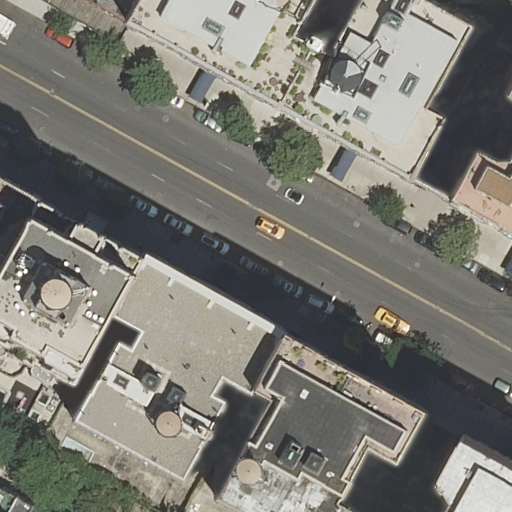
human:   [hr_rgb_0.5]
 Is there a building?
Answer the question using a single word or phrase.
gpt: yes

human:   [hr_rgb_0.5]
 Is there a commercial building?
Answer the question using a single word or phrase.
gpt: no

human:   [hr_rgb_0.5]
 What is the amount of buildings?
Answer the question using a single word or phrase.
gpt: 13

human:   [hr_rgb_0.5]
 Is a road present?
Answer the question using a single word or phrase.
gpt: yes

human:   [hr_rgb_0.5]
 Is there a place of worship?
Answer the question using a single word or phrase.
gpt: yes

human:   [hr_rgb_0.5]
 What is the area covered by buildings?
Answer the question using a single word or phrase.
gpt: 5725m2

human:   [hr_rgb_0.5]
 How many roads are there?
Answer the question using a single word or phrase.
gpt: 1

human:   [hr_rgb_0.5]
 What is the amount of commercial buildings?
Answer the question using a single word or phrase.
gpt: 0

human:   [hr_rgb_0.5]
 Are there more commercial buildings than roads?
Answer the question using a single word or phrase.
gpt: no

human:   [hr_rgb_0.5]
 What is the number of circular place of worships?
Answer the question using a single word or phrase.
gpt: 0

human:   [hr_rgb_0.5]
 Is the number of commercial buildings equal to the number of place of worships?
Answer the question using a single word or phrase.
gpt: no

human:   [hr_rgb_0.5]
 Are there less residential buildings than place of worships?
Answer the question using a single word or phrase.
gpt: no

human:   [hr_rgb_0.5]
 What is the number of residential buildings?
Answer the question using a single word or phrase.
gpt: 13

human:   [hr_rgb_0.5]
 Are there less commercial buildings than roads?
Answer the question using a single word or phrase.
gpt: yes

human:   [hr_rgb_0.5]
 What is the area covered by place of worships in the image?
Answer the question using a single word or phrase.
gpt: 1168m2

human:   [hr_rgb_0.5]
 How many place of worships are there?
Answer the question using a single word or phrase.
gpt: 1

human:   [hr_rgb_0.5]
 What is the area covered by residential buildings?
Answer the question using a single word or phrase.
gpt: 5725m2

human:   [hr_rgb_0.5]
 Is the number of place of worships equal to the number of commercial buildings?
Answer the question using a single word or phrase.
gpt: no

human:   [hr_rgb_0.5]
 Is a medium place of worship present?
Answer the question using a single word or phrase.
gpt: no

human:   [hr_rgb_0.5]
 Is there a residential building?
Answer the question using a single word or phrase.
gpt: yes

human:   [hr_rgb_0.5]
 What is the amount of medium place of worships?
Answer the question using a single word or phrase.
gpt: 0

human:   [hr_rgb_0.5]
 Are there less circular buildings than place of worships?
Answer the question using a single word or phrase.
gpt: yes

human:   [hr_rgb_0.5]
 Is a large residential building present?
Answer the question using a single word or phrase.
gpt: yes

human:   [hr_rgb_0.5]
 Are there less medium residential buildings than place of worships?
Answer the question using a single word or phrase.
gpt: no

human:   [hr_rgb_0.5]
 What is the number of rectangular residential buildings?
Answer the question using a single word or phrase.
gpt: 5

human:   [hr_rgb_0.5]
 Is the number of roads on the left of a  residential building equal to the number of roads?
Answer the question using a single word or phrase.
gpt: yes

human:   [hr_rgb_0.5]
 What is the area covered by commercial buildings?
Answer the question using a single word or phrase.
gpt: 0m2

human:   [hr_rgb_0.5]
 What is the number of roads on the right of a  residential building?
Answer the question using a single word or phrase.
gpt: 1

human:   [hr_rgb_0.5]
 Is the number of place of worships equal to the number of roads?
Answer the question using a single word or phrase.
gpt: yes

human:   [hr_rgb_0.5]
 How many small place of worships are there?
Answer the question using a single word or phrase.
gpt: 0

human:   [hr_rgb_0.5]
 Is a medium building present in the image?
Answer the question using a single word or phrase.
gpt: yes

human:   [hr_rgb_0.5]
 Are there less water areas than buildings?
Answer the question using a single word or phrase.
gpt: yes

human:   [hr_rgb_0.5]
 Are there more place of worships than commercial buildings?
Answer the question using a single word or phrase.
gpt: yes

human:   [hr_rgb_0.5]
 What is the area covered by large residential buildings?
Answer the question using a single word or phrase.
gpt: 5313m2

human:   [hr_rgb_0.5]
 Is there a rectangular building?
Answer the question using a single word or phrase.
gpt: yes

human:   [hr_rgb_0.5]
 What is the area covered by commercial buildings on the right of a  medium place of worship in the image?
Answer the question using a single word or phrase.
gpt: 0m2

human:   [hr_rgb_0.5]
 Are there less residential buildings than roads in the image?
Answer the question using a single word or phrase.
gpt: no

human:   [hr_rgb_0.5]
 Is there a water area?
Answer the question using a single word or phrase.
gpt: no

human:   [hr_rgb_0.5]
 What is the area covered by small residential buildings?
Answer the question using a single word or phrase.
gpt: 242m2

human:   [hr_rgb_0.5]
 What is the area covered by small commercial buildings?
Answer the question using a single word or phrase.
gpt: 0m2

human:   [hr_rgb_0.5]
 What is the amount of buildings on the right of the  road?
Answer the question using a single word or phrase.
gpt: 5

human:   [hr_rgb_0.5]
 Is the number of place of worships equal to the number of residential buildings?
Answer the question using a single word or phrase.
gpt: no

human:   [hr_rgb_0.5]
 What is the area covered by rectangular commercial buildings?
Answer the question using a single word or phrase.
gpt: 0m2

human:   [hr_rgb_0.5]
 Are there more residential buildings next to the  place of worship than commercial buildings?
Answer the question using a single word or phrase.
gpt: yes

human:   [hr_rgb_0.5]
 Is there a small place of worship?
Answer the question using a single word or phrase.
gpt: no

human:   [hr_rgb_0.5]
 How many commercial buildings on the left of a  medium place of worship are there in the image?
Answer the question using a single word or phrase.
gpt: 0

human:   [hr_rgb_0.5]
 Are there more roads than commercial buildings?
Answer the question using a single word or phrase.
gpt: yes

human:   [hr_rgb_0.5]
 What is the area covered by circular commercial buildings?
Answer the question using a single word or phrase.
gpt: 0m2

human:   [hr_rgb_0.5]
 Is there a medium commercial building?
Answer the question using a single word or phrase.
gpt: no

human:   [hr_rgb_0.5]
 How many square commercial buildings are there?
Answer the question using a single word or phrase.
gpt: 0

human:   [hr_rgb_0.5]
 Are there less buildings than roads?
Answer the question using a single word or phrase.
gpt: no

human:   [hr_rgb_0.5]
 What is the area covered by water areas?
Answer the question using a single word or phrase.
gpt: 0m2

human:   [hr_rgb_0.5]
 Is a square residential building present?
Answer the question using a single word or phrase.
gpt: no

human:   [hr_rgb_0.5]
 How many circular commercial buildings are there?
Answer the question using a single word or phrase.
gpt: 0

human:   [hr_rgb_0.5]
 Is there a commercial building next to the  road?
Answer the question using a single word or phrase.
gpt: no

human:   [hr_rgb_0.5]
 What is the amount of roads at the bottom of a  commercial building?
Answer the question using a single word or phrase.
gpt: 0

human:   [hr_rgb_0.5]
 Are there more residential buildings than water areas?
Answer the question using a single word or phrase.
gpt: yes

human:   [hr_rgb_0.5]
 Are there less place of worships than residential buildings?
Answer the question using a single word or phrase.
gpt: yes

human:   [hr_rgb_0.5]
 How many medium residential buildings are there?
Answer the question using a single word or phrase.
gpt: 1

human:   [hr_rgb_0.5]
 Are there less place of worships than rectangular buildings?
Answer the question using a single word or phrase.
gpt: yes

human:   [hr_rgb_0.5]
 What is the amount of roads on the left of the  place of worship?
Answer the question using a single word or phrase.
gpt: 0

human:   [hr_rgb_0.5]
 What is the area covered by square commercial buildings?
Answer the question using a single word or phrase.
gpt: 0m2

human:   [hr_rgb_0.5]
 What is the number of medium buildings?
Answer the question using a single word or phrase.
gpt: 1

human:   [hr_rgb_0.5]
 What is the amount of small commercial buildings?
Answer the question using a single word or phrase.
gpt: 0